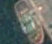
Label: Towing_vessel